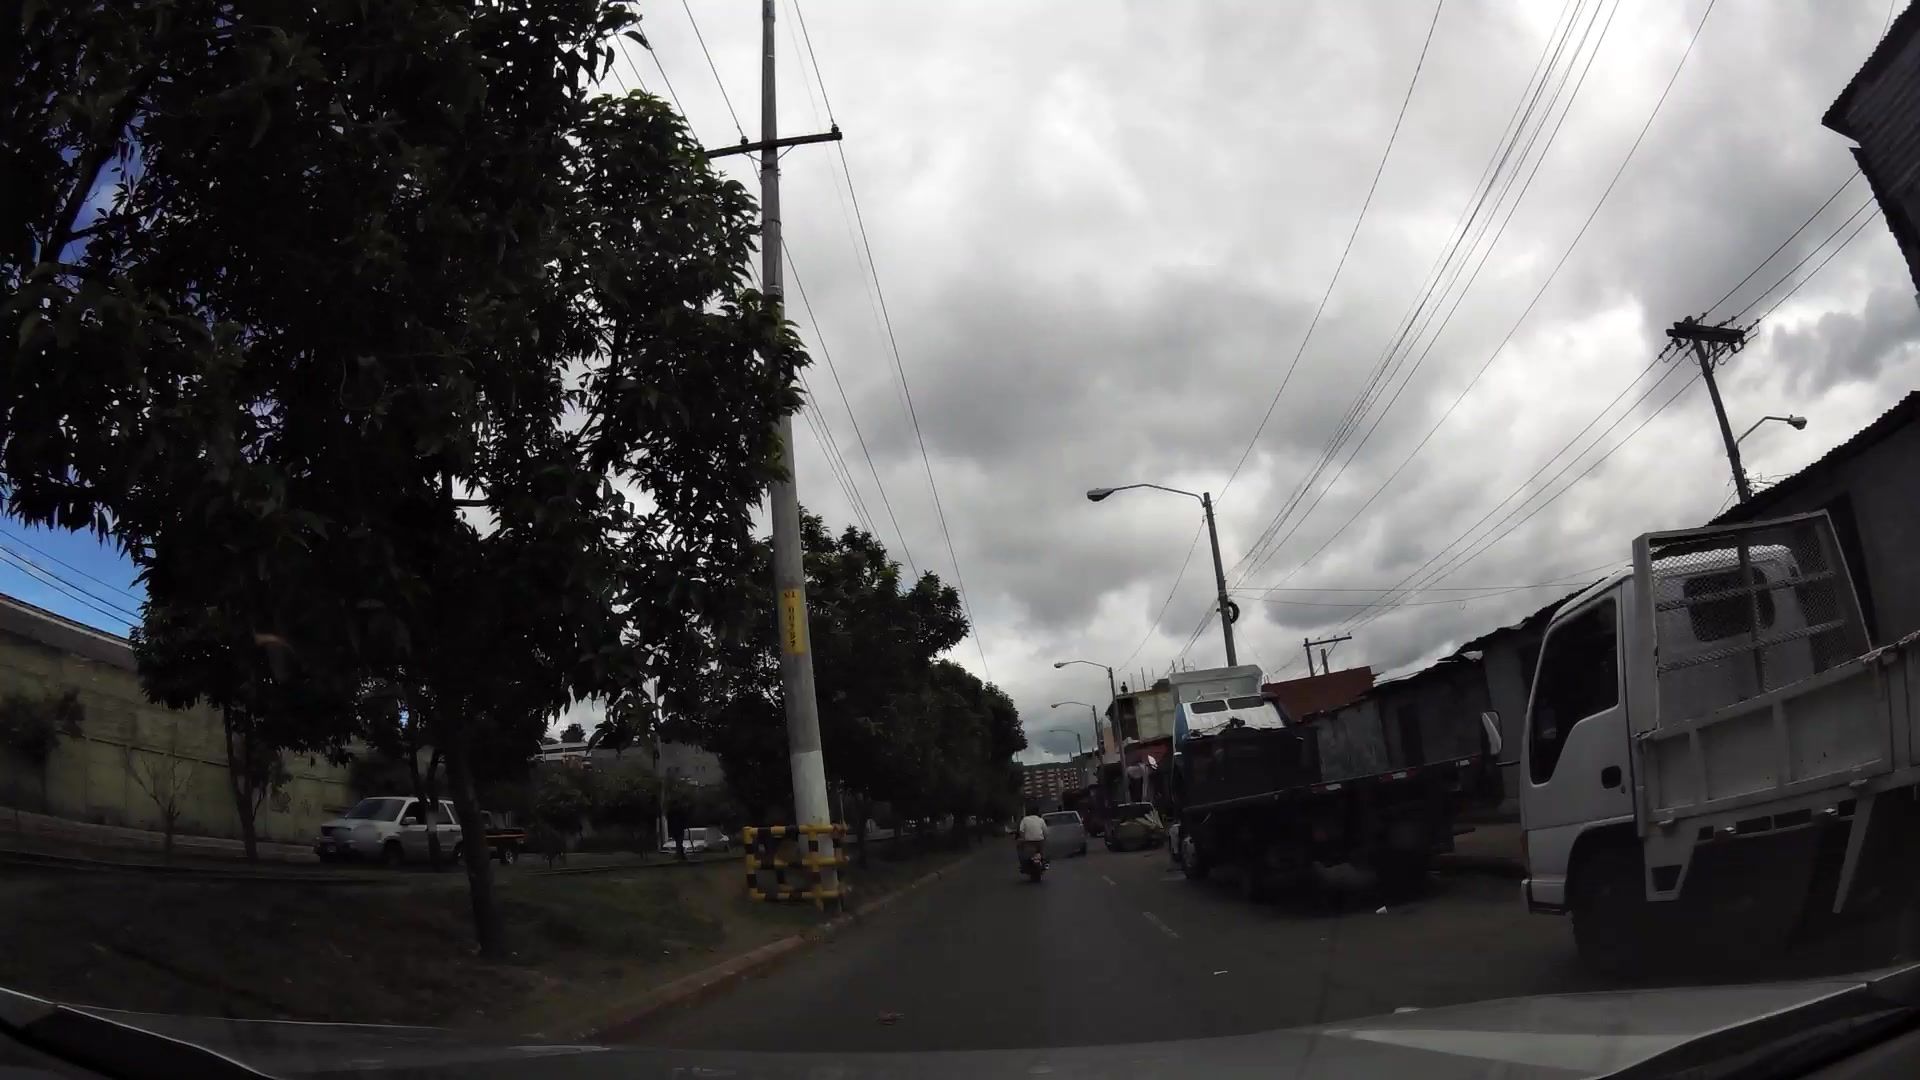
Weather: cloudy
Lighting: day
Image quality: good
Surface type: driving surface
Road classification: tertiary, primary
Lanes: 2
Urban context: urban centre
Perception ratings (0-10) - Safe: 3.22, Lively: 3.51, Beautiful: 2.86, Boring: 7.01, Depressing: 9.14, Wealthy: 1.95